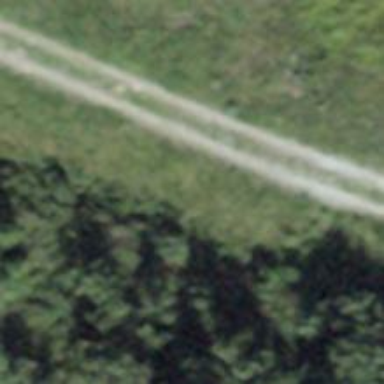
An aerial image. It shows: Advanced black Nordic track with grade 2 surface.